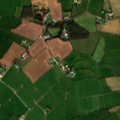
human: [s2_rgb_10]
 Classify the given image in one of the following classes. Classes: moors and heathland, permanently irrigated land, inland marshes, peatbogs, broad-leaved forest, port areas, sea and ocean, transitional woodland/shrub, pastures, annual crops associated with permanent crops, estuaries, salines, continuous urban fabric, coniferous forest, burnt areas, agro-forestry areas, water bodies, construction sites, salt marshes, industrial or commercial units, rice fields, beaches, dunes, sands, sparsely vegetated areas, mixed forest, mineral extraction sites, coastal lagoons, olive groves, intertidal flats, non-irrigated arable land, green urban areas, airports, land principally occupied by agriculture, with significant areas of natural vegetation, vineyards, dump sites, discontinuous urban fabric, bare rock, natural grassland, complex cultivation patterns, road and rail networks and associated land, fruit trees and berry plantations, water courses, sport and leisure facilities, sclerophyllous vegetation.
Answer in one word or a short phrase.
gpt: non-irrigated arable land, pastures